Question: Here is the scenario
Given requested amount 789
I have 4 warehouse. Warehouse 1 will be the highest priority and follow by warehouse 2 etc...
All warehouse have their own min and max stock amount to distribute.
Now I want to split the requested amount to fit the available ranges.
*Not necessary to utilize all the warehouse but the highest priority have to be utilize first.
*All warehouses only can use one time
Expecting answer as per below picture.
Is there any algorithm to get me an answer ?> [400,189,200]
Thanks alot
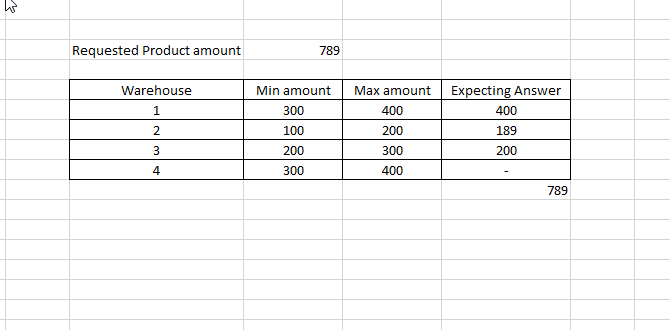
Answer: 1. Check if the maximum of the 1st warehouse covers the requested amount. If not, check if the max of 1 and 2 covers, if not, the max of 1,2 and 3... until it covers. Now you have x warehouses to use.
2. Start from the bottom now. Use the minimum possible from each warehouse until the top. Minimum of less priority warehouse, plus the minimum of 2nd less priority... The sum of all the minimums may not cover the requested amount, but let's proceed with that amount
3. Start adding from the more priority warehouse - add to the maximum of it. Does it cover?
4. If yes, remove (from that warehouse) until the requested amount is equal to the collected.
5. If not, Repeat steps 3 and 4 for the 2nd more priority warehouse, 3rd, 4th...